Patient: sex M, age 65
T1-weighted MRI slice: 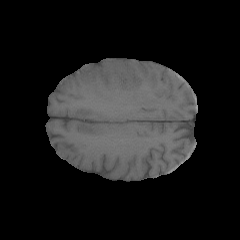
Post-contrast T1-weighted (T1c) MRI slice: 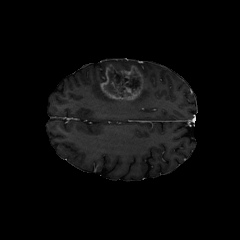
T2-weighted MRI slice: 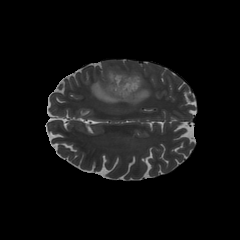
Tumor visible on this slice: yes
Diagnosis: Glioblastoma, IDH-wildtype
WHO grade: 4